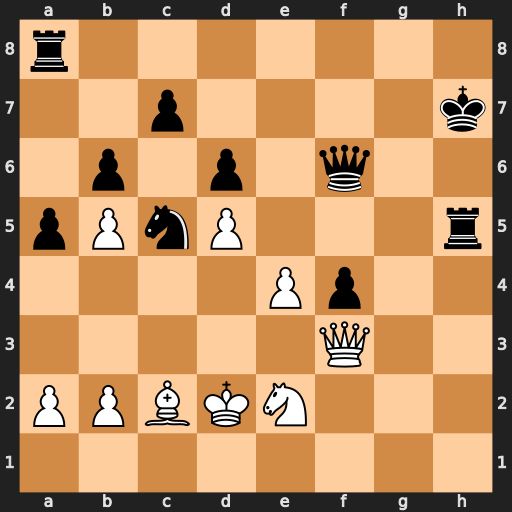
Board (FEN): r7/2p4k/1p1p1q2/pPnP3r/4Pp2/5Q2/PPBKN3/8
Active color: w
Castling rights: -
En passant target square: -
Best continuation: e5+ Kg8 exf6